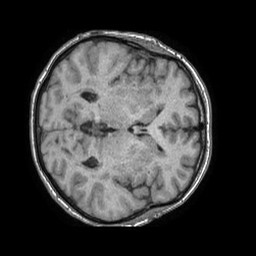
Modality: T1w
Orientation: axial
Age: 64
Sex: female
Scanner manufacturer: philips
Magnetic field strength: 1.5 T
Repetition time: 0.007586 s
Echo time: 0.003444 s